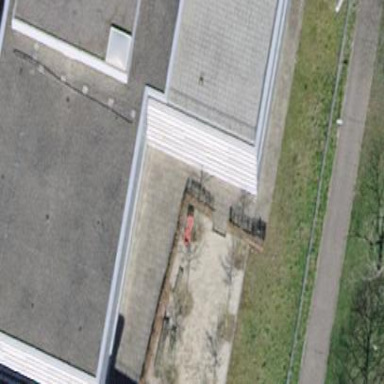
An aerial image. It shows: Office building with flat roof.